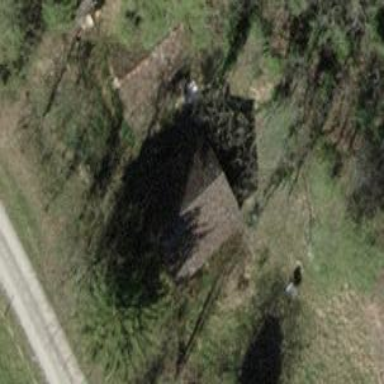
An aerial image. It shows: Hut.